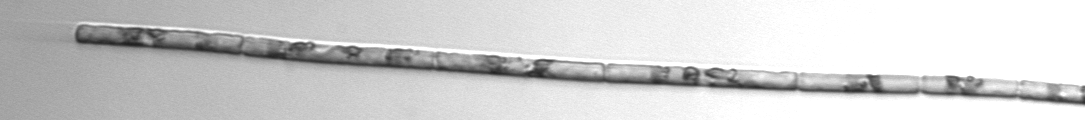
Label: Guinardia_delicatula